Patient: sex M, age 57
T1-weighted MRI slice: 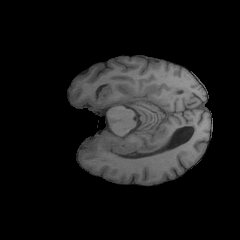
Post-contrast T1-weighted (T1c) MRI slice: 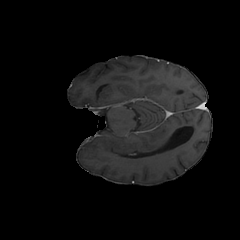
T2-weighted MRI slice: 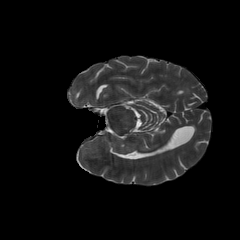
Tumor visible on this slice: no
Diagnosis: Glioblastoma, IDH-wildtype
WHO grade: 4